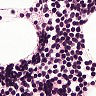
Metastatic tissue present: no